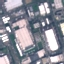
Land use / land cover: Industrial